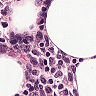
Metastatic tissue present: no